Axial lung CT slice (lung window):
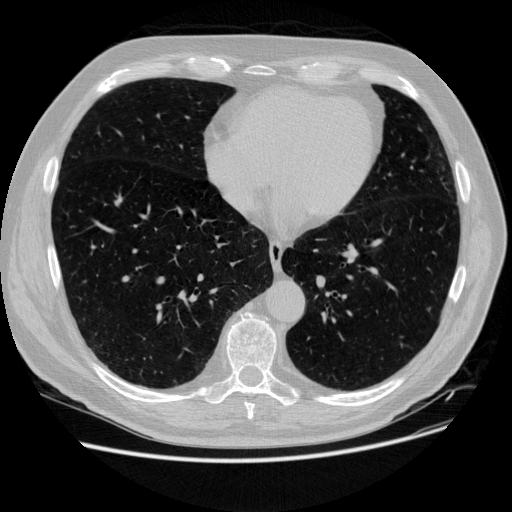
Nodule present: no